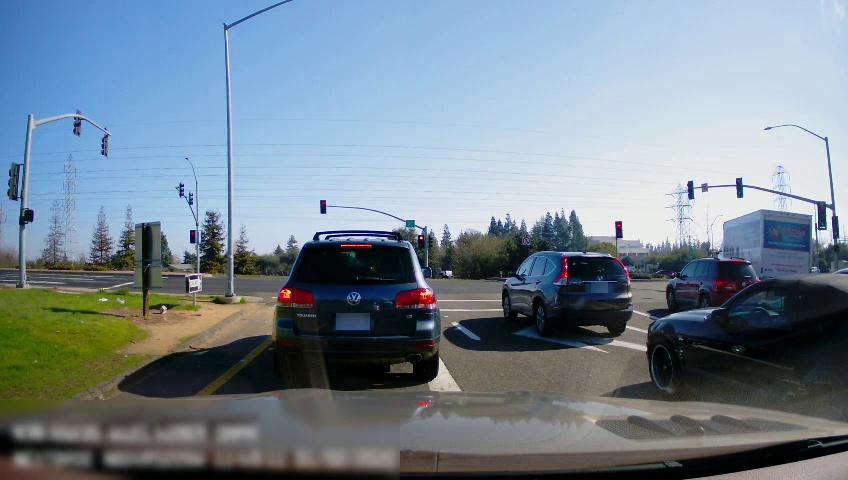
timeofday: Day
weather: Sunny
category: Drivable Space
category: Vehicles | Car
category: Vehicles | SUV
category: Vehicles | Truck
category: Vehicles | Car
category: Vehicles | SUV
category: Vehicles | SUV
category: Vehicles | Truck
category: Lanes | Current Lane
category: Lanes | Current Lane
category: Lanes | Alternate Lane
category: Lanes | Alternate Lane
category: Traffic | Lights
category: Traffic | Lights
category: Traffic | Lights
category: Traffic | Lights
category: Traffic | Lights
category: Traffic | Lights
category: Traffic | Lights
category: Traffic | Lights
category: Traffic | Lights
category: Traffic | Lights
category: Traffic | Signs
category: Traffic | Lights
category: Traffic | Lights
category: Traffic | Lights
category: Traffic | Lights